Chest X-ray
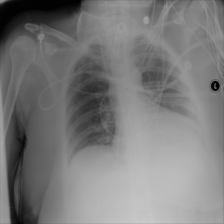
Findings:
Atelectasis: negative
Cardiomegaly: positive
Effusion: positive
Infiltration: negative
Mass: negative
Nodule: negative
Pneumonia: negative
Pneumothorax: negative
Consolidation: negative
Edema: negative
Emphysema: negative
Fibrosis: negative
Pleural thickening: negative
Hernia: negative